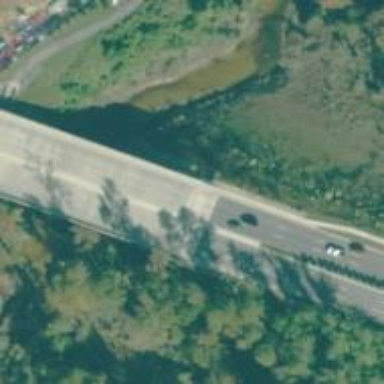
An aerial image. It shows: Trunk road bridge.